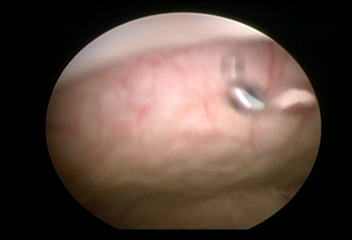
Modality: WLC
Class: Normal mucosa
Bladder cancer association: No